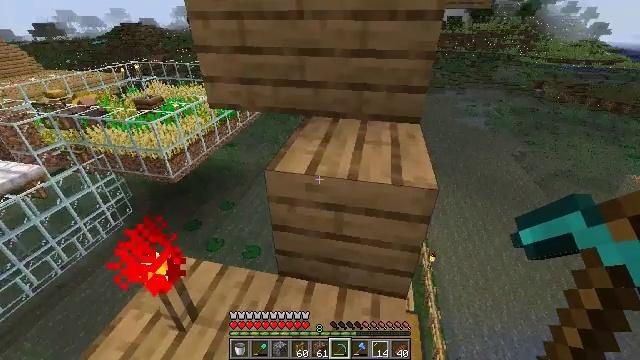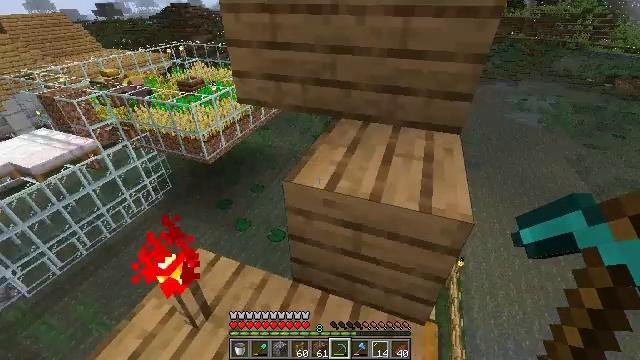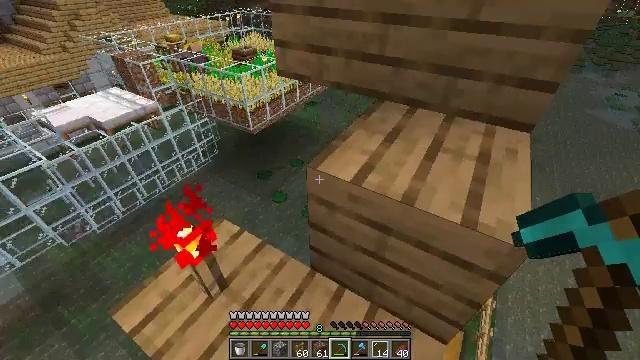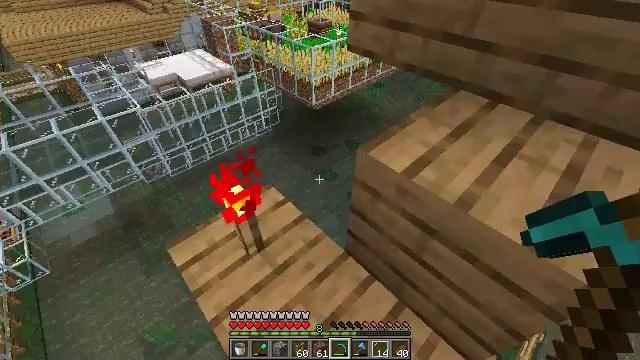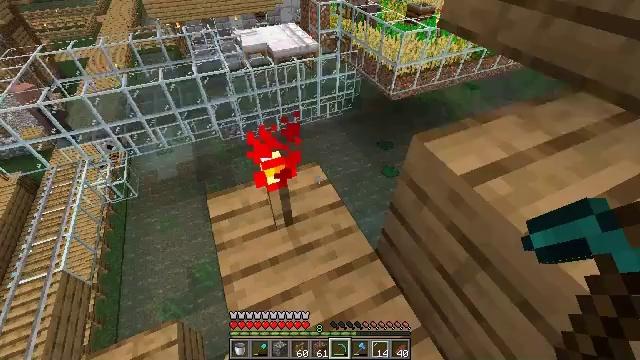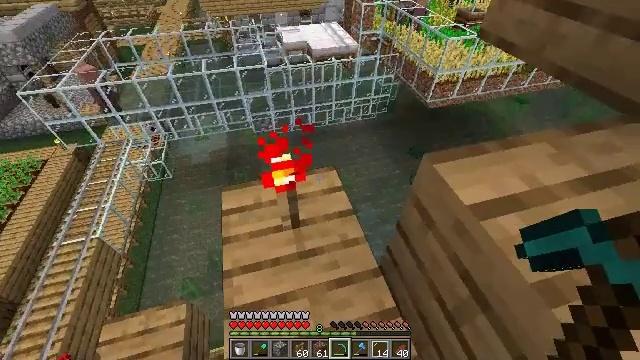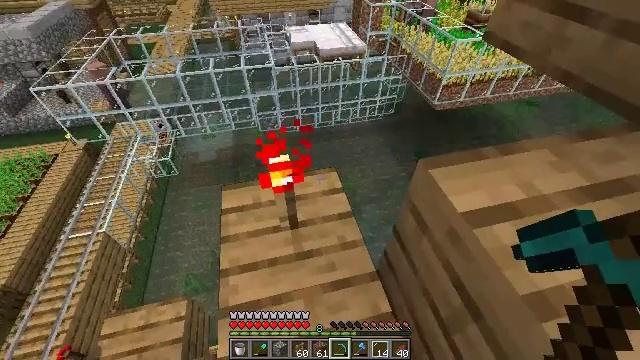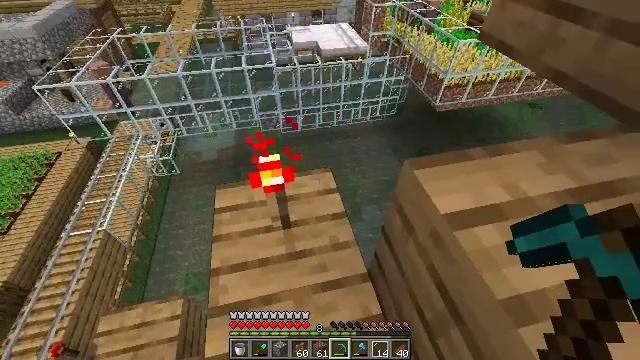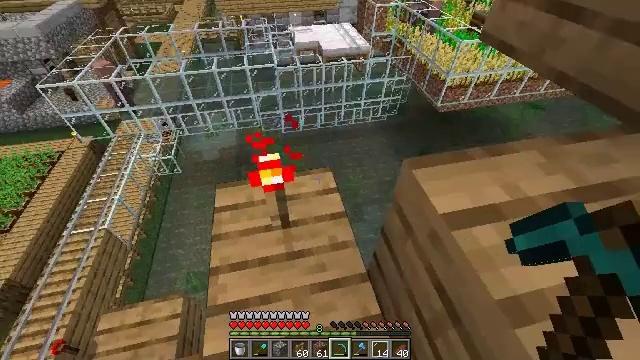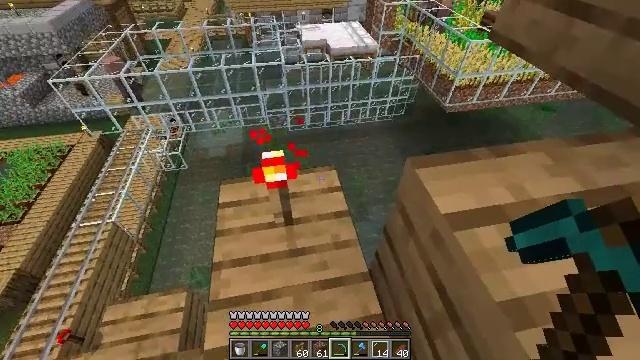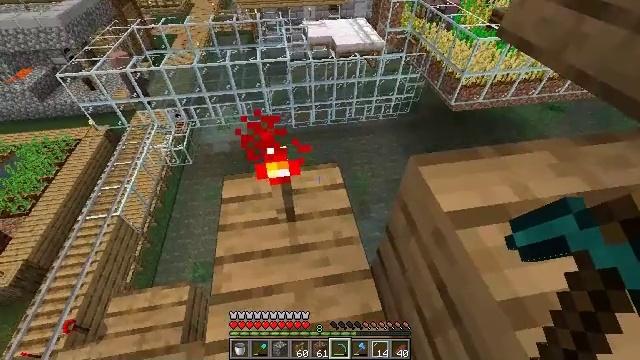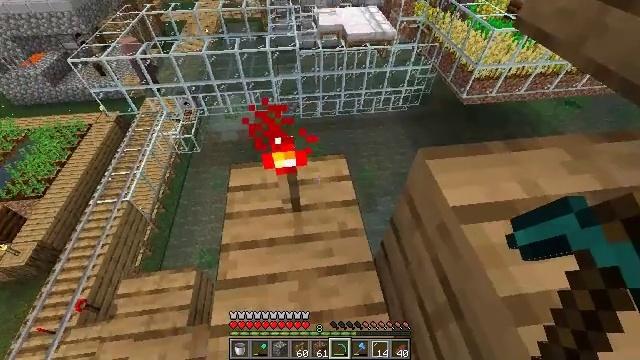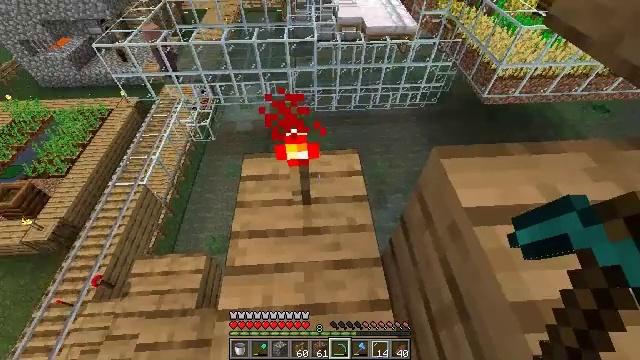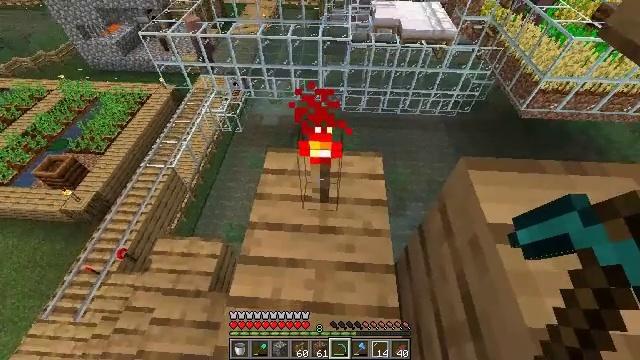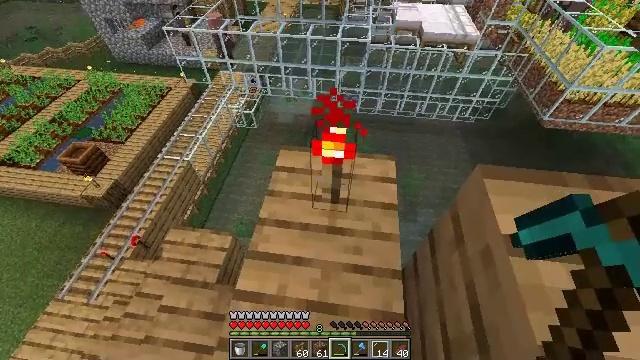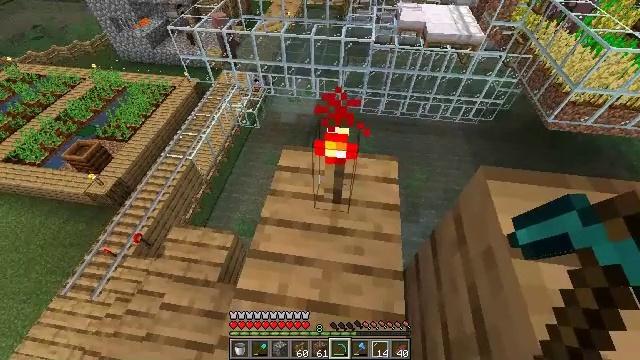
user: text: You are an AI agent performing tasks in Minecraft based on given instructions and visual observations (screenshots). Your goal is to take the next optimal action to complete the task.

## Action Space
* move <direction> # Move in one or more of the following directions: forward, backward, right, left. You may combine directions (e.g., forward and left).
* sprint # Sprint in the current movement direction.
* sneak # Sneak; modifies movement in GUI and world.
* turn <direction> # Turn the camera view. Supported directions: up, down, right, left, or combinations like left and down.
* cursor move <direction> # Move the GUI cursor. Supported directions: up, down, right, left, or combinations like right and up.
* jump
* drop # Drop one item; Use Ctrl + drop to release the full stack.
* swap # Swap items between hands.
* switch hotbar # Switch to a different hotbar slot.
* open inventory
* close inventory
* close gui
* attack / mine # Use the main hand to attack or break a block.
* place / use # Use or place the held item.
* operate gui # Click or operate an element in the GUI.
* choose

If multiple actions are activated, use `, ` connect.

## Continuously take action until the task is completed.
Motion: motion action
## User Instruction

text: Knock off the redstone torch from the wall.
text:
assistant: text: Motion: turn left and down
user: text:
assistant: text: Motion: turn left and down
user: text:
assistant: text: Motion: turn left and down
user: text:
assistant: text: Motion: turn left and down
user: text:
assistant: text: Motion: turn left
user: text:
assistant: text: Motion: turn left
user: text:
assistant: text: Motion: no_op
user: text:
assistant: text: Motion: no_op
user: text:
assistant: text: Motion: turn left
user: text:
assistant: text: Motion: turn left
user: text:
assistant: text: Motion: turn left and down
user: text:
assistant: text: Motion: turn left and down
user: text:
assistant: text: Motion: turn left
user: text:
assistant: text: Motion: turn left
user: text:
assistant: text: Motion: no_op
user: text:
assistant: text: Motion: no_op
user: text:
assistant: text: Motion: no_op
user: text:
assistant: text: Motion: no_op
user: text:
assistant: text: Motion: no_op
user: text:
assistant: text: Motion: no_op
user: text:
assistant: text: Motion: no_op
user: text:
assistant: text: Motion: no_op
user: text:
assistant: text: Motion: no_op
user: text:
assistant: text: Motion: no_op
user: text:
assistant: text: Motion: no_op
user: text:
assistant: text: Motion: no_op
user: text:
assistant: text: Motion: no_op
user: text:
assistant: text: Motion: no_op
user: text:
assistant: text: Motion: no_op
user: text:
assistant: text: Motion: no_op